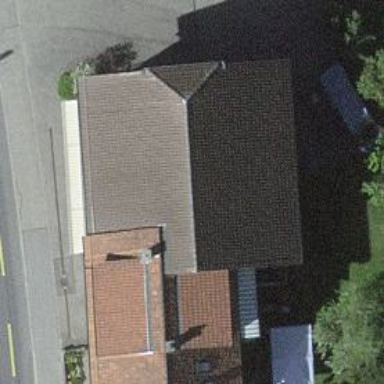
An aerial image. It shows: Residential building.